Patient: sex M, age 55
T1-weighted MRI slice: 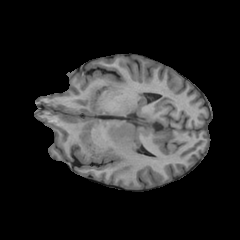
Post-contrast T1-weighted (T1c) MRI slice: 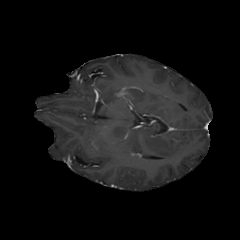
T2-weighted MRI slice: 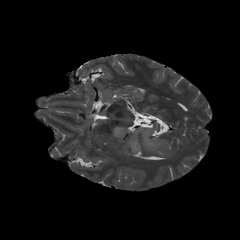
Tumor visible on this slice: yes
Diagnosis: Astrocytoma, IDH-wildtype
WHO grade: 2